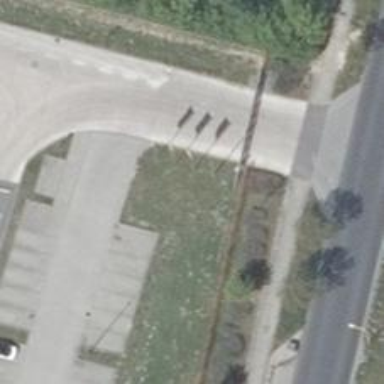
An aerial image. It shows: Flagpole which is man-made.